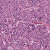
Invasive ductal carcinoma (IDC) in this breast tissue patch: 1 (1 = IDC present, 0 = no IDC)